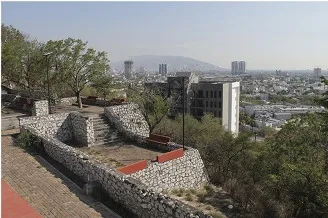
View to the north of the city.
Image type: medical_photograph (skin_photograph)